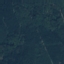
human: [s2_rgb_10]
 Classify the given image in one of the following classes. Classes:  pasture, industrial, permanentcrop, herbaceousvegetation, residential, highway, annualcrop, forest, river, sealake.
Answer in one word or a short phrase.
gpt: Forest